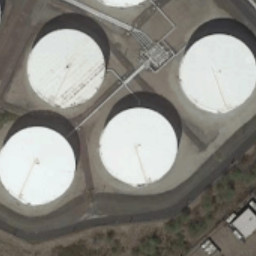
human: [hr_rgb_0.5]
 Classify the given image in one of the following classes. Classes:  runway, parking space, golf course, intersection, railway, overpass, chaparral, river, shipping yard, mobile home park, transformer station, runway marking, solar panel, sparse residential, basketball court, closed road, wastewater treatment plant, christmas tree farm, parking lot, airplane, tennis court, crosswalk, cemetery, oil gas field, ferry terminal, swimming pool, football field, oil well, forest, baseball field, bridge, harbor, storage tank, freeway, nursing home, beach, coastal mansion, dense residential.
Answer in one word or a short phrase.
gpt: storage tank